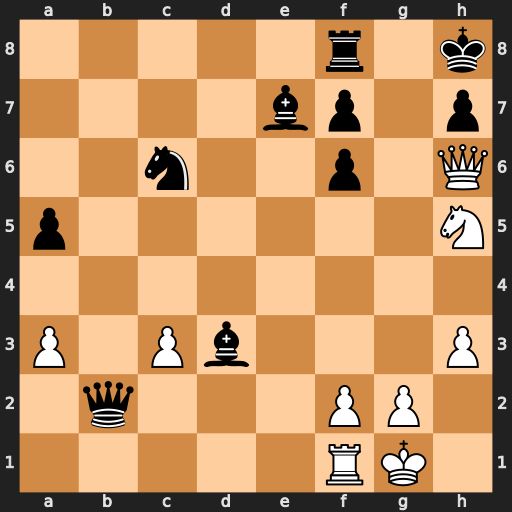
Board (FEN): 5r1k/4bp1p/2n2p1Q/p6N/8/P1Pb3P/1q3PP1/5RK1
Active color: w
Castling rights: -
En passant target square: -
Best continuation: Qg7#